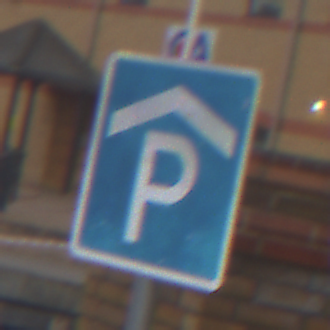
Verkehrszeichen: Parkhaus
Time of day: MorningAfternoon
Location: Outdoor (Urban)
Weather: Overcast
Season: NotSpecified
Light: Natural